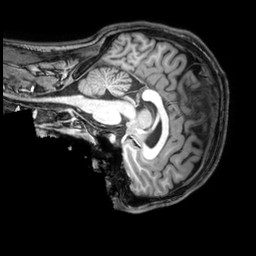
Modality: T1w
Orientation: sagittal
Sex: male
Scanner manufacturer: philips
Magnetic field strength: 3 T
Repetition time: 0.008179 s
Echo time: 0.00374 s